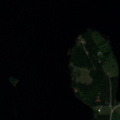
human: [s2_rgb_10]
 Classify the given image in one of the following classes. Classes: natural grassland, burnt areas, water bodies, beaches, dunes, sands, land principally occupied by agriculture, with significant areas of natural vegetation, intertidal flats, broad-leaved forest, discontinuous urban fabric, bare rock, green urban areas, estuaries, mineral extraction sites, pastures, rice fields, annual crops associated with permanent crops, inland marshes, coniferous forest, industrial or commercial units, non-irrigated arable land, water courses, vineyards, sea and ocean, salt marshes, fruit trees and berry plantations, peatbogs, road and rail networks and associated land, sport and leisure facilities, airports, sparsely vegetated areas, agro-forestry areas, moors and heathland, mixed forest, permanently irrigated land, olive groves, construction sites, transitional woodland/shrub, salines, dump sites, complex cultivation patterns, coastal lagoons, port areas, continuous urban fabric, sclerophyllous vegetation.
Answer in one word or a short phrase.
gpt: land principally occupied by agriculture, with significant areas of natural vegetation, coniferous forest, water bodies